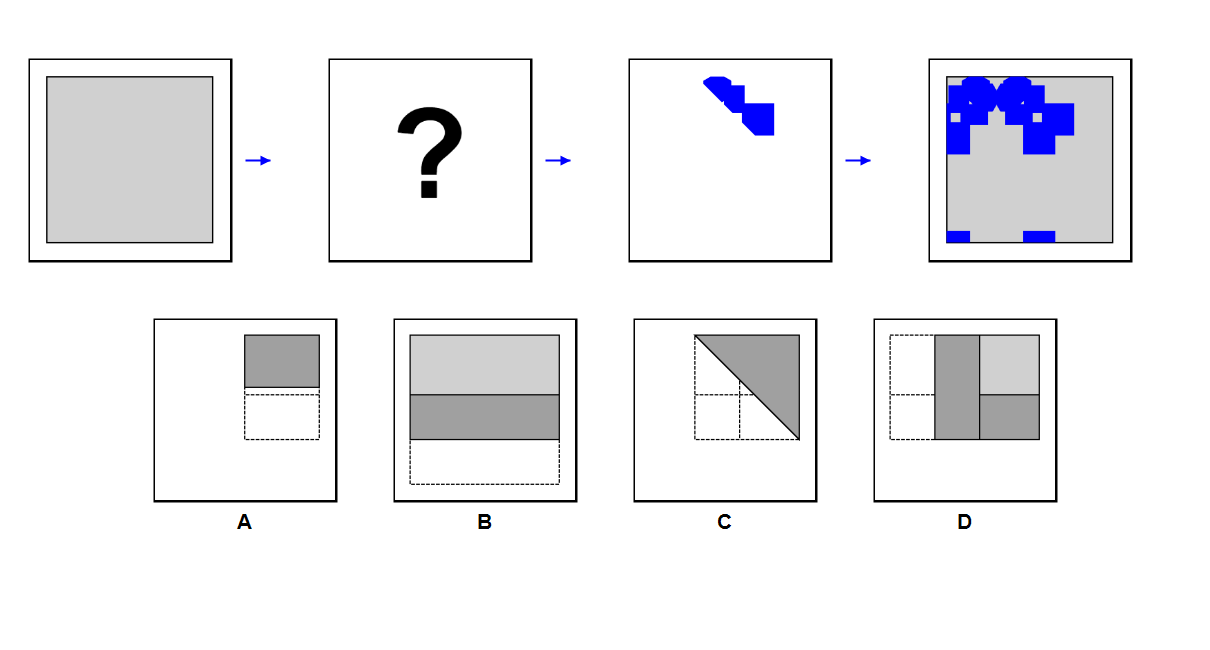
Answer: A